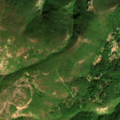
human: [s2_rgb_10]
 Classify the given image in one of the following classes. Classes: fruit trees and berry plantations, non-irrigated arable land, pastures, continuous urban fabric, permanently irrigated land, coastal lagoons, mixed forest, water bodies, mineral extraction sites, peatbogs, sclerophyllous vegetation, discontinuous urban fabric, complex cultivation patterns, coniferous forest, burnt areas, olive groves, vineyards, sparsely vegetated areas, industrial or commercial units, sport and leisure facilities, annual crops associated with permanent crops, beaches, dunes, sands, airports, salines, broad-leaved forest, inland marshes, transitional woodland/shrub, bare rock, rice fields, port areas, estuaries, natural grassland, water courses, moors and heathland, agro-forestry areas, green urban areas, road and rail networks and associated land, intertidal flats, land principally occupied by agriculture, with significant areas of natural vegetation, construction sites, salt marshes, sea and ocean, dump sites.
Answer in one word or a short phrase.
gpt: land principally occupied by agriculture, with significant areas of natural vegetation, broad-leaved forest, natural grassland, transitional woodland/shrub